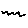
Label: zigzag